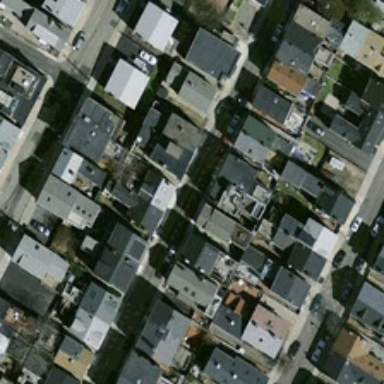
Many gray buildings are in a dense residential area .